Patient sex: M
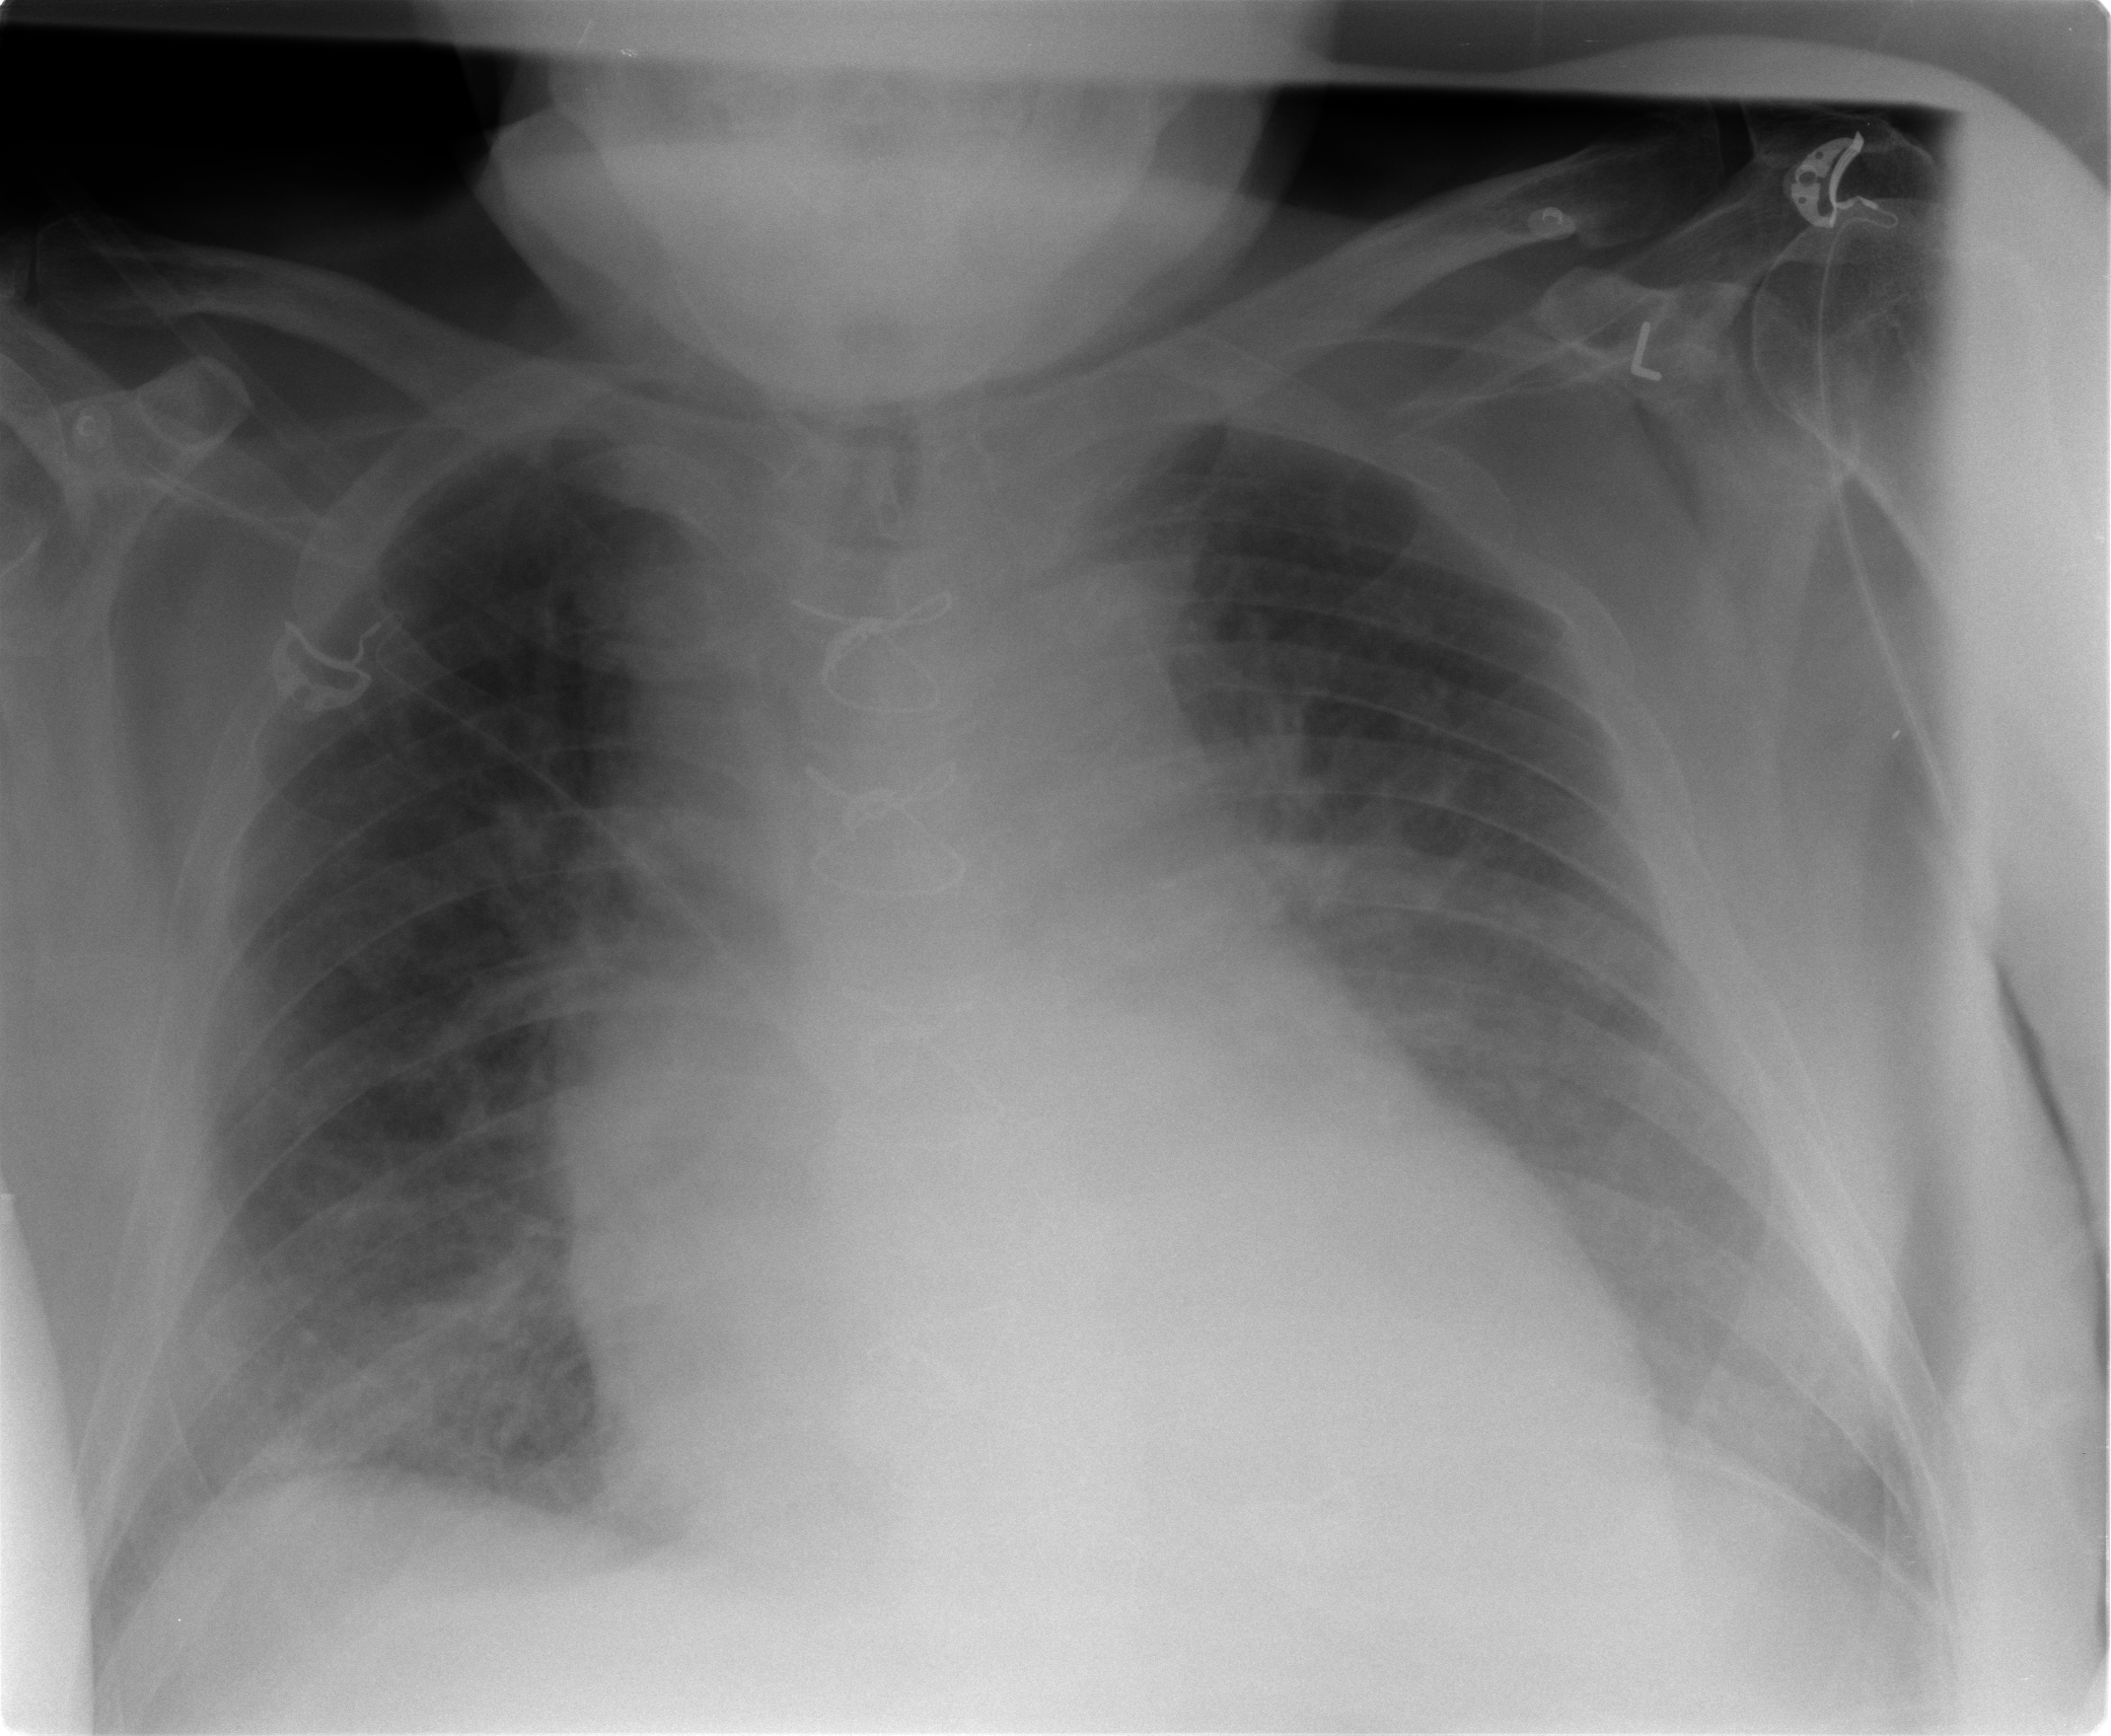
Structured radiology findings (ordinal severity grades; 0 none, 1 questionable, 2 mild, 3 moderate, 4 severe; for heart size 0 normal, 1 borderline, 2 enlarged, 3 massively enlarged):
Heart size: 0
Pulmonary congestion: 3
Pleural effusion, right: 2
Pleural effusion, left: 2
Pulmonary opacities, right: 3
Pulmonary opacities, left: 2
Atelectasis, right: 2
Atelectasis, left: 2